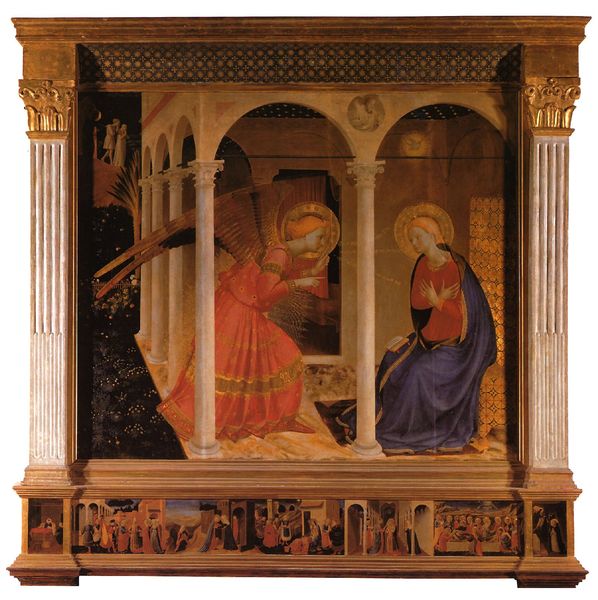
Titel: Verkündigung Mariens
Künstler: Fra Angelico
Standort: Cortona, Museo Diocesano (EU - I)
Schlagwörter: blau, flügel, stuhl, säulen, rot, tuch, federn, bild, kirche, gewand, gold, gesang, musik, engel, relief, bilder, palme, tor, religion, ruf, heiligenschein, nimbus, schreien, heiliger, maria, szenen, verkündigung, geist, rufen, gabriel, empfängnis, gesank, anendmahl